Question: I am trying to verify if the references are equal with below code.
'''
package com.test.oracleinterviewquestions;
public class StringTest {
public static void main(String args[]){
StringTest obj=new StringTest();
obj.testString();
}
public void testString(){
String s1=new String("you cant change me!");
String s2=new String("you cant change me!");
System.out.println("s1==s2: is "+s1==s2 );
String s3="you cant change me!";
System.out.println("s1==s3: is "+s1==s3);
String s4="you cant change me!";
System.out.println("s3==s4: is "+s3==s4);
System.out.println("---------------------");
}
}
'''
Lets refer to the values as "yccm" in short for for "you cant change me!".
As S1 is created, a entry will be created in heap with rerefence s1 and another one entry in scp but with out reference.
Now, when i create S3, it will point to the existing value in SCP which got created for s1, in scp ,also, when i define S4, it will also point to existing YCCM value in SCP.
But, when i print S3==S4, its returning false. please let me know whats the behavior

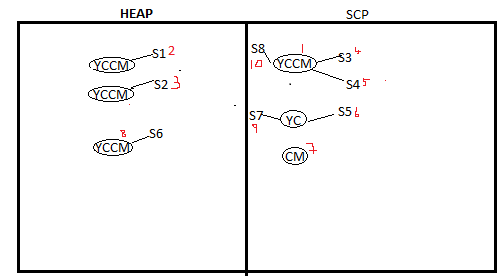
Answer: 'a+b==c' gets parsed as '(a+b)==c', not 'a + (b==c)'. I.e, you need parentheses around the comparisons.